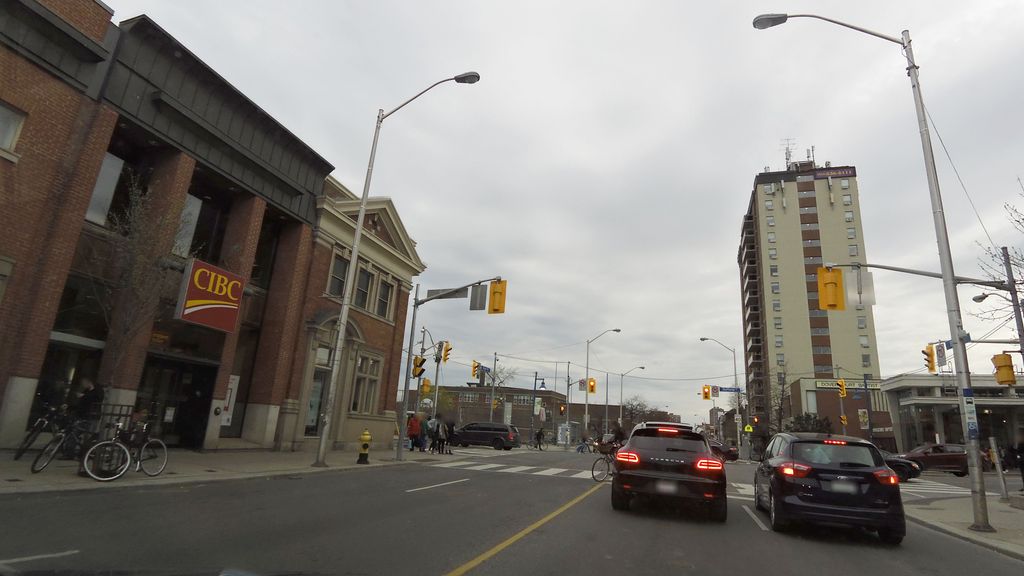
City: toronto